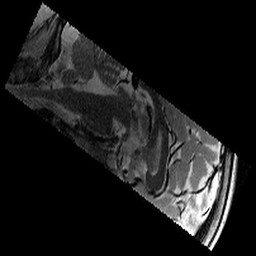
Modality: T2w
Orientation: sagittal
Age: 10
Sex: female
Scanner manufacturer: siemens
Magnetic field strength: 3 T
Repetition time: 9.23 s
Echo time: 0.067 s